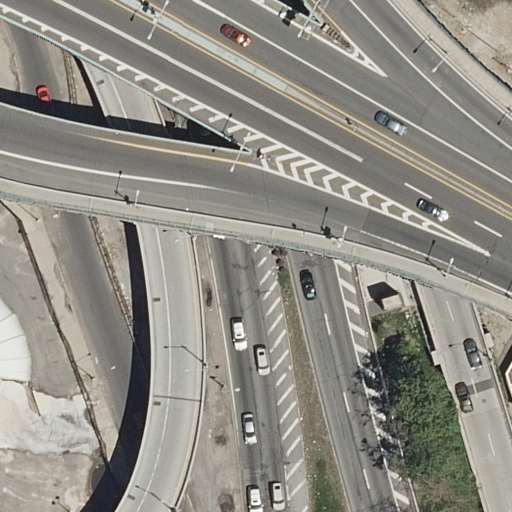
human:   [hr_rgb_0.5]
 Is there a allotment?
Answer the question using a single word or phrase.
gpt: no

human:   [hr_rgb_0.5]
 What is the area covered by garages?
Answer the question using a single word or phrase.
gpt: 0m2

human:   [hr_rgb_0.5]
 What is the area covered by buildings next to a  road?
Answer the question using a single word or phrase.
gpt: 5m2

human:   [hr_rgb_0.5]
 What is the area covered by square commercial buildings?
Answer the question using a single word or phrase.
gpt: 0m2

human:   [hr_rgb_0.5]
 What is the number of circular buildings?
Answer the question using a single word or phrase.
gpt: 0

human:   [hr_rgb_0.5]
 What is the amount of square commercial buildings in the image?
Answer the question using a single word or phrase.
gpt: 0

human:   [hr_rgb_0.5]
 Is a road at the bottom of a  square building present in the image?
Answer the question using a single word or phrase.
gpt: no

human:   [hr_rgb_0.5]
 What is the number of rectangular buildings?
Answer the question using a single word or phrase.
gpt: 1

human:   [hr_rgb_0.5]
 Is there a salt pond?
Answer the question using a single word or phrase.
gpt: no

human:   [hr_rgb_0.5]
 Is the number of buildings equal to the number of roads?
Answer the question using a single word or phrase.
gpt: no

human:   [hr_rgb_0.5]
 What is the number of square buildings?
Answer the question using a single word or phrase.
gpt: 0

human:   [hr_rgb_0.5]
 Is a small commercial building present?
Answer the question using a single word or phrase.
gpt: no

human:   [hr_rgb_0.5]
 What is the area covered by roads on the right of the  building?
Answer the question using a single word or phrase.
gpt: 0m2

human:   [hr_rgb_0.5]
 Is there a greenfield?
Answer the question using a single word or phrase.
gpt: no

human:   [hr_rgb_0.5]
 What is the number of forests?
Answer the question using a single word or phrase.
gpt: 0

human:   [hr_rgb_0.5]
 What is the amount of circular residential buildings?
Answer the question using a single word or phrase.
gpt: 0

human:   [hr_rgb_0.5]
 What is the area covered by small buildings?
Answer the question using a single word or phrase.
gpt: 5m2

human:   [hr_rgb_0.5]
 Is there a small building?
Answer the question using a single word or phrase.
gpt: yes

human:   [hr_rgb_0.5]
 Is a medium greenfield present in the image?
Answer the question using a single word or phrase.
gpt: no

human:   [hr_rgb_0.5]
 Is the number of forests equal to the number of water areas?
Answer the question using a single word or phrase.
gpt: yes

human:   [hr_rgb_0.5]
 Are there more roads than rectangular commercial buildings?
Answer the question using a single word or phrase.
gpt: yes

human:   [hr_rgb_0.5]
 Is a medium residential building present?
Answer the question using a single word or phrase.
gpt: no

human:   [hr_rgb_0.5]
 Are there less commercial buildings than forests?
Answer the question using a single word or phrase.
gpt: no

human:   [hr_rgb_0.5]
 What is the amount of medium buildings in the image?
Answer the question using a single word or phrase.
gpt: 0

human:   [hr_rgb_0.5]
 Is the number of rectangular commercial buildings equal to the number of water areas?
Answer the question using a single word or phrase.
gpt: yes

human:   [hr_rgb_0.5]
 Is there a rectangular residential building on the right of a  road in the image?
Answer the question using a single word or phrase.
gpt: yes

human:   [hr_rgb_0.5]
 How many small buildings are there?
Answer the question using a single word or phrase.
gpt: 1

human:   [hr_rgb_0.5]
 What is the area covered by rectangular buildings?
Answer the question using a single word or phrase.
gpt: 5m2

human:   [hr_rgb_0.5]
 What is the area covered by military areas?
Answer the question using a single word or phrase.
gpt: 0m2

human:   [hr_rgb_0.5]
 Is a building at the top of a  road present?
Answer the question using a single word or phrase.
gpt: no

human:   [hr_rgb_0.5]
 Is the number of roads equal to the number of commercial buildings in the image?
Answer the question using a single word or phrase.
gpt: no

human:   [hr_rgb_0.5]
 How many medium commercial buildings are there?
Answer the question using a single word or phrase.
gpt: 0

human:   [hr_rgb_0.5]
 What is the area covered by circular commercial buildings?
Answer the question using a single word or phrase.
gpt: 0m2

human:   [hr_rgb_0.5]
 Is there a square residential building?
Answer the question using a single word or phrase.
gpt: no

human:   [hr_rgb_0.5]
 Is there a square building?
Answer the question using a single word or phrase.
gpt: no

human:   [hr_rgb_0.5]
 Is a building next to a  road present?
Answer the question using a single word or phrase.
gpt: yes